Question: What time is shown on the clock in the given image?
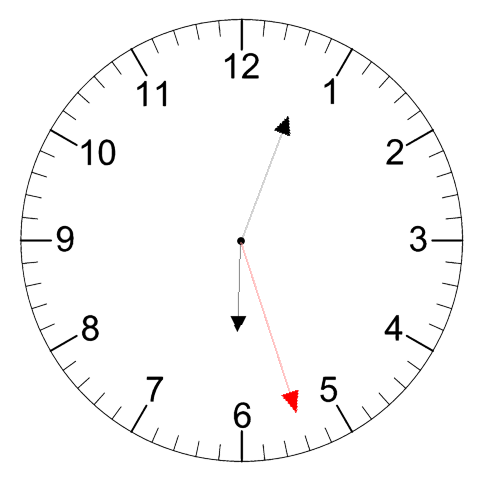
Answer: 06:03:27